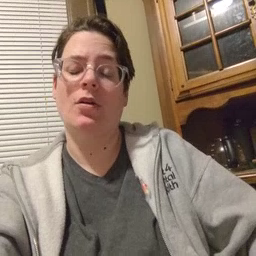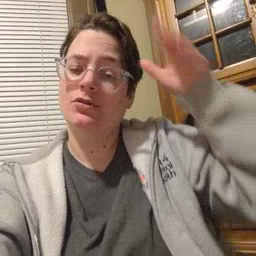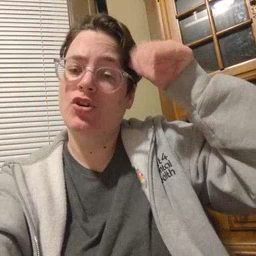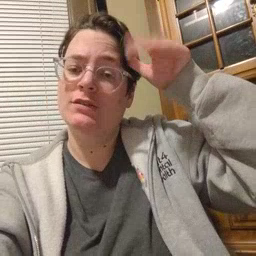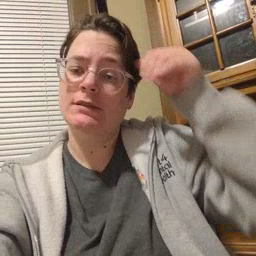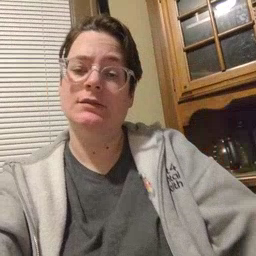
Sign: donkey